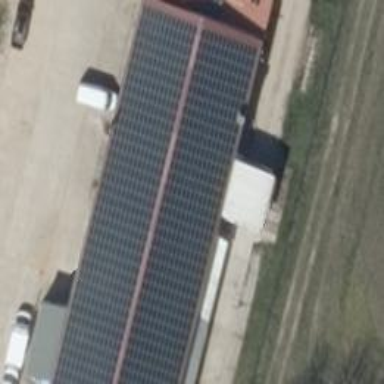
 consisting of solar photovoltaic panels."